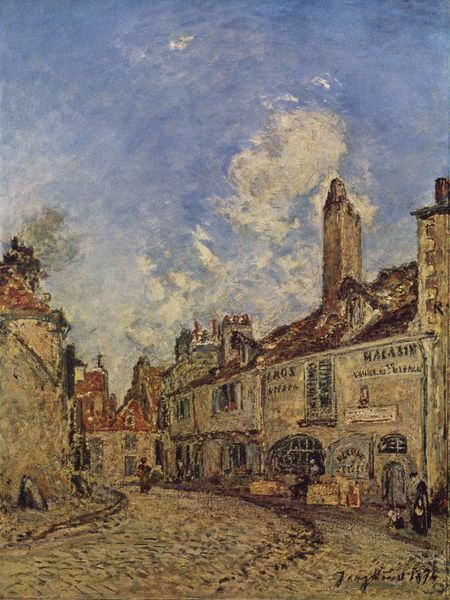
Titel: Straße in Nevers
Künstler: Johan Barthold Jongkind
Standort: Amsterdam
Institution: Stedelijk Museum
Schlagwörter: baum, blau, gemälde, himmel, weiß, wolken, impressionismus, menschen, ocker, stadt, braun, fenster, frankreich, grau, hell, licht, schaufenster, schwarz, strasse, tür, dach, gebäude, haus, rot, wolke, hochformat, malerei, architektur, mensch, stein, signatur, öl, häuser, qualm, rauch, personen, kamin, schornstein, turm, sommer, ansicht, biegung, fassade, fassaden, gasse, geschäft, kisten, passanten, pflaster, türen, vedute, dorf, dächer, mauer, schornsteine, türe, geschäfte, laden, läden, werbung, spur, wagen, impressionistisch, striche, ortschaft, schild, tusche, fensterladen, unterschrift, gehsteig, türme, gauben, kopfsteinpflaster, pflastersteine, schilder, kiste, ölmalerei, rathaus, gemäuer, kurve, blauer himmel, mittelalter, gaupen, häuserreihe, ziegeldächer, alte stadt, dorfstrasse, strassenpflaster, strassenbiegung, pflasterseine, 1874, verkaufsladen